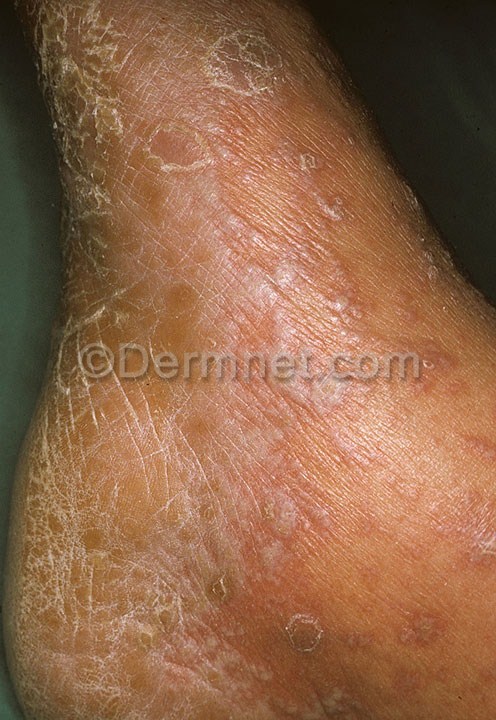
Disease: Psoriasis pictures Lichen Planus and related diseases